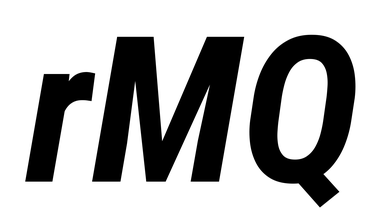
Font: Roboto-Italic_Condensed_Bold_Italic